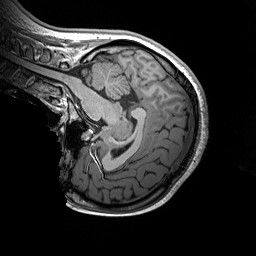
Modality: T1w
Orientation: sagittal
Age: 22
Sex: female
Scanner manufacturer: siemens
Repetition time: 2.2 s
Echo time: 0.00244 s